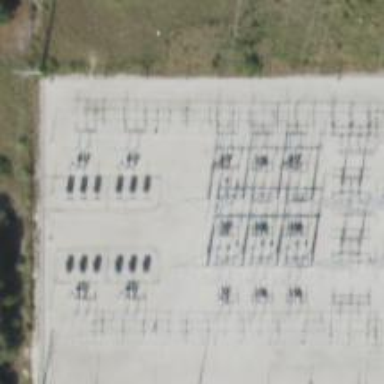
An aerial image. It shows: Switch for power supply.